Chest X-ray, AP view. Patient: 68 years old, sex F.
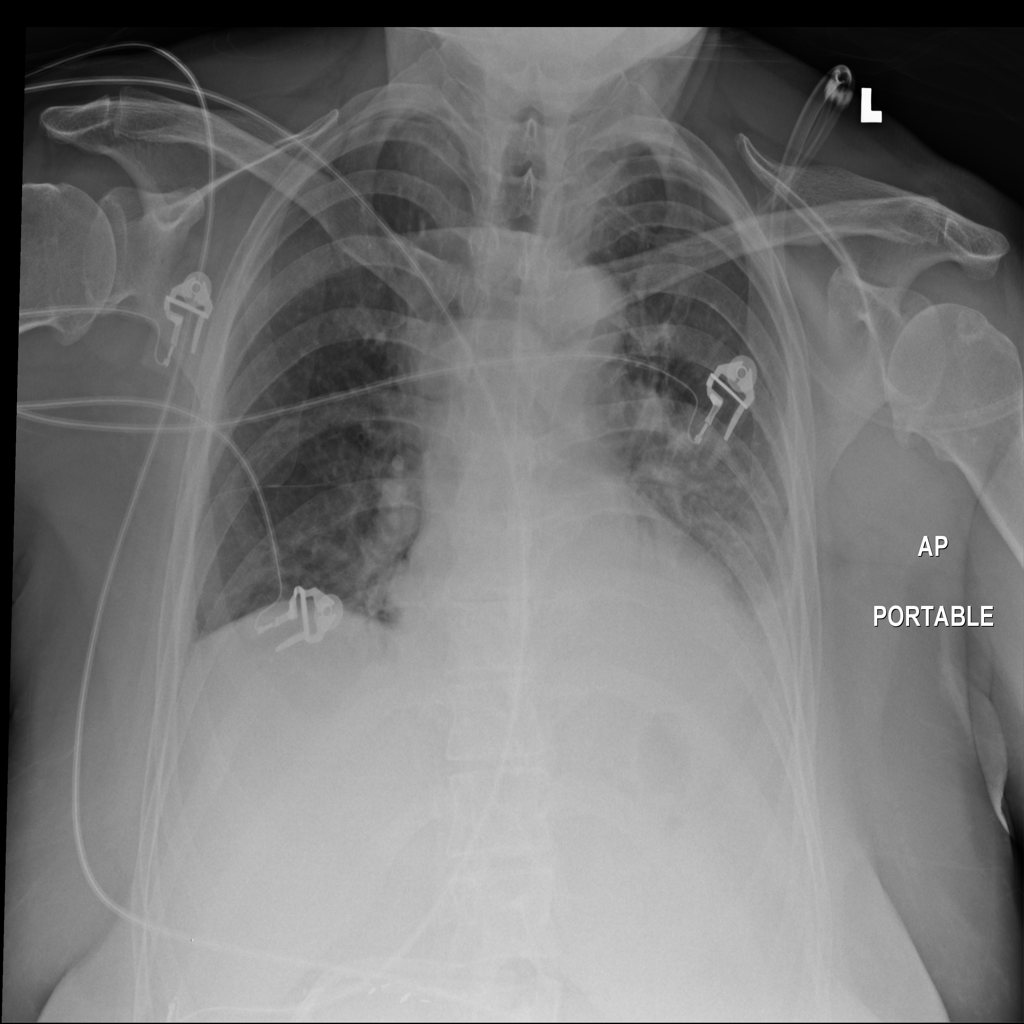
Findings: Atelectasis, Effusion, Infiltration